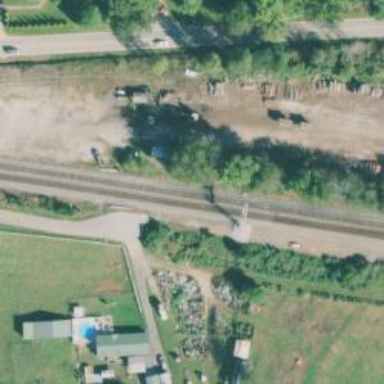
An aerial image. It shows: Railway track.